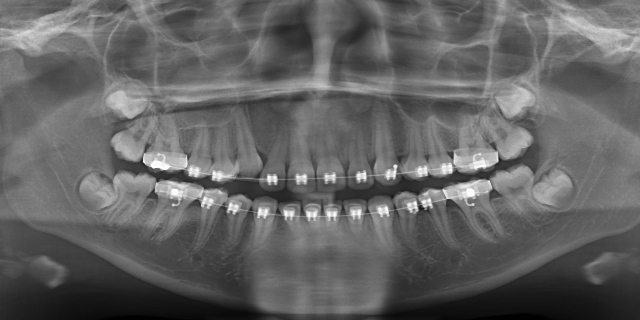
adult